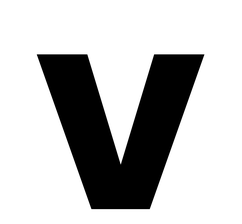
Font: Poppins-Bold